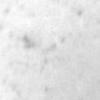
Label: no_change